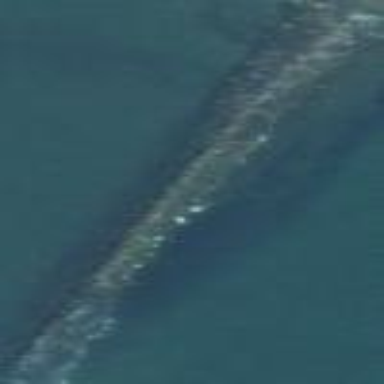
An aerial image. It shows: Breakwater structure.